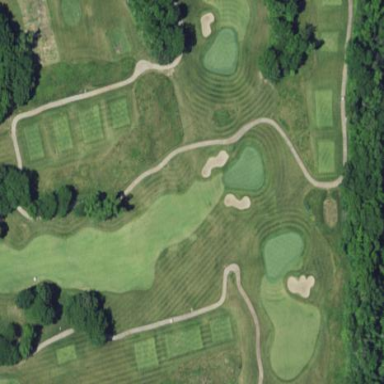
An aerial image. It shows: Golf fairway surrounded by grass.